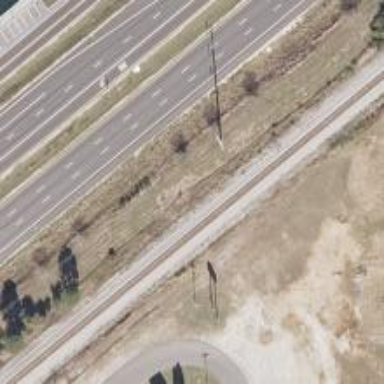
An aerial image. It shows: Power pole.